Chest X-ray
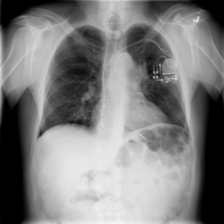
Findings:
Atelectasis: negative
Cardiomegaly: negative
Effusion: negative
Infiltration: negative
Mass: negative
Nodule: negative
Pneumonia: negative
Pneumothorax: negative
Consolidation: negative
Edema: negative
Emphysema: negative
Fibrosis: negative
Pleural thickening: negative
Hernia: negative